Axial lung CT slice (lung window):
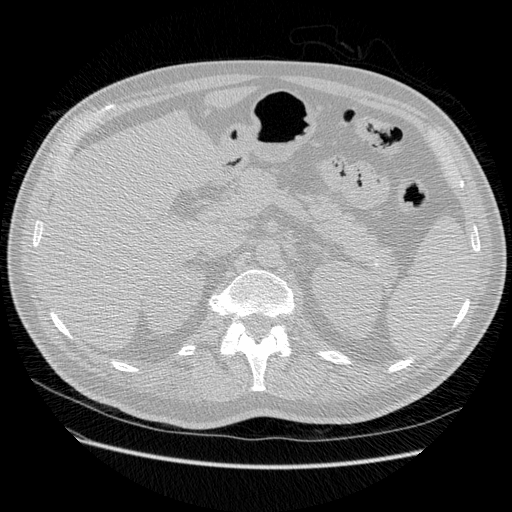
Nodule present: no